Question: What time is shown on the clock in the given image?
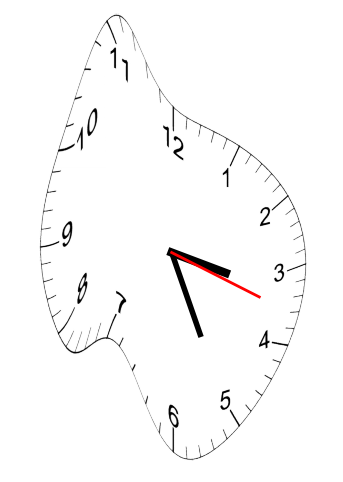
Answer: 03:25:18